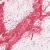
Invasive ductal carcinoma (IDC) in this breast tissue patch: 0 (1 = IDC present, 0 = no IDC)